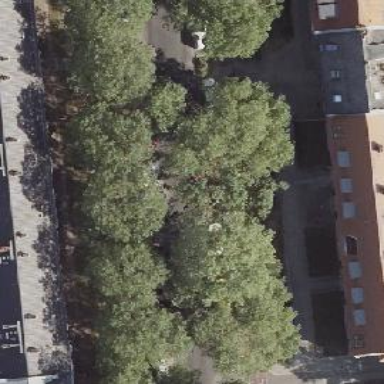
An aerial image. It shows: Avenue lined with deciduous broadleaved trees.